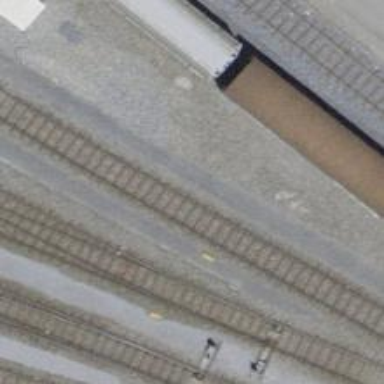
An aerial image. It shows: Single-track railway yard.